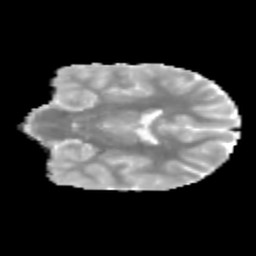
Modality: MD
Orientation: coronal
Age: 11
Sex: male
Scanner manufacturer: siemens
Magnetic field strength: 3 T
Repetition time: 3.8 s
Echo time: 0.07 s